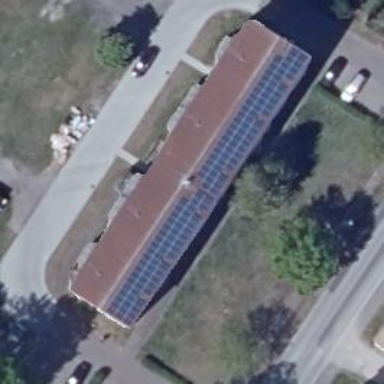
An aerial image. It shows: Solar-powered generator using photovoltaic technology. This small installation generates electricity through solar photovoltaic panels.